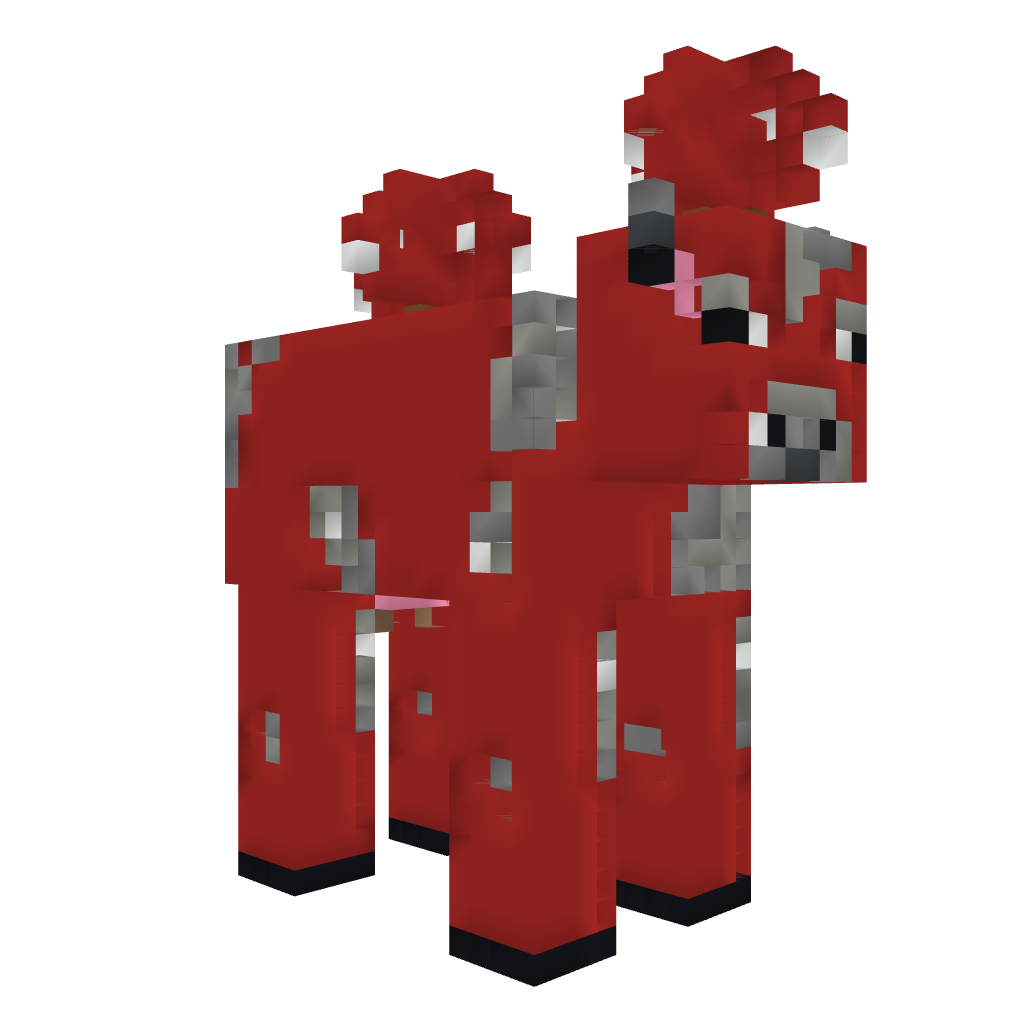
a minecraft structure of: Mooshroom